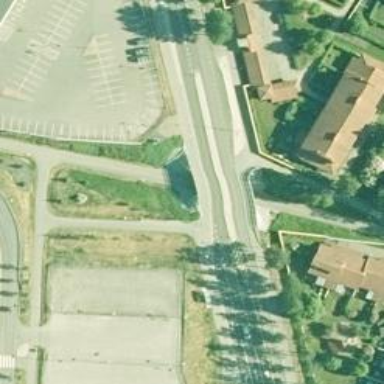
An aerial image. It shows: Cycleway.